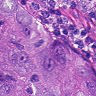
Metastatic tissue present: yes